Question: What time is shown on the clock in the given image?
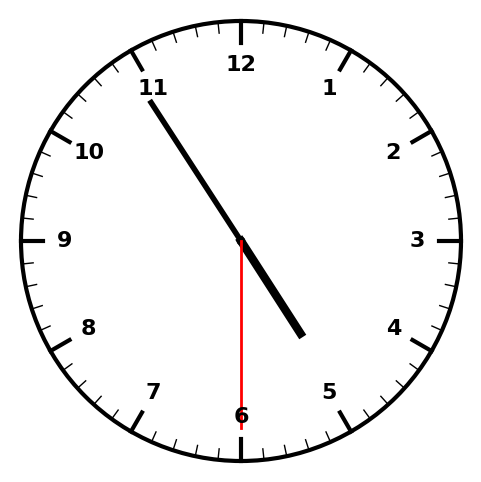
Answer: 04:54:30